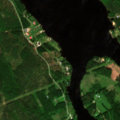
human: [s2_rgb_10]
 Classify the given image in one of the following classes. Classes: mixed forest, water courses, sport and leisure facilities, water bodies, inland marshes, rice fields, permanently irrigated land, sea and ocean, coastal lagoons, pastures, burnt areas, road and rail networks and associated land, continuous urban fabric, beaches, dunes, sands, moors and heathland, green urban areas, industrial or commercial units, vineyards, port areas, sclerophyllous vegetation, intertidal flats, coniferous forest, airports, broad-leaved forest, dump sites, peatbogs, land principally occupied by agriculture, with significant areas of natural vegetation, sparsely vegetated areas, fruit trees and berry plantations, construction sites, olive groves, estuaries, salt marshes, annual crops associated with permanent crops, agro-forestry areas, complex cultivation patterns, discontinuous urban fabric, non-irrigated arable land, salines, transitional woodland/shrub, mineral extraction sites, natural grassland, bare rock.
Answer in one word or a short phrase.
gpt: coniferous forest, mixed forest, water courses